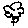
Label: flower